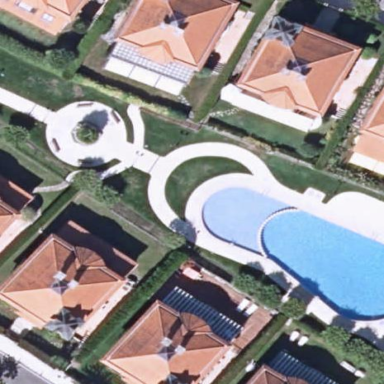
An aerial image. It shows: Swimming pool located in leisure land.